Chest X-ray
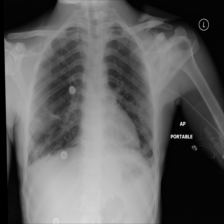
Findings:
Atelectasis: negative
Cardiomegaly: negative
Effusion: negative
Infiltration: negative
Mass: negative
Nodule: negative
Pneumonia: negative
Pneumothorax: negative
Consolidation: negative
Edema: negative
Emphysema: negative
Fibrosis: negative
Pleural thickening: negative
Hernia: negative